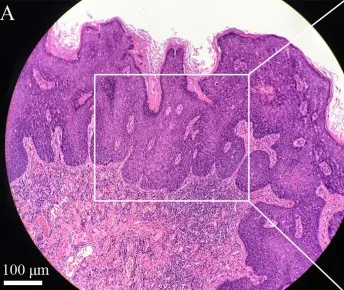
Pathological image of the penile intraepithelial neoplasia lesion with H&E staining, original amplification x100, scale bar 100 mum (A).
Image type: pathology (h&e)